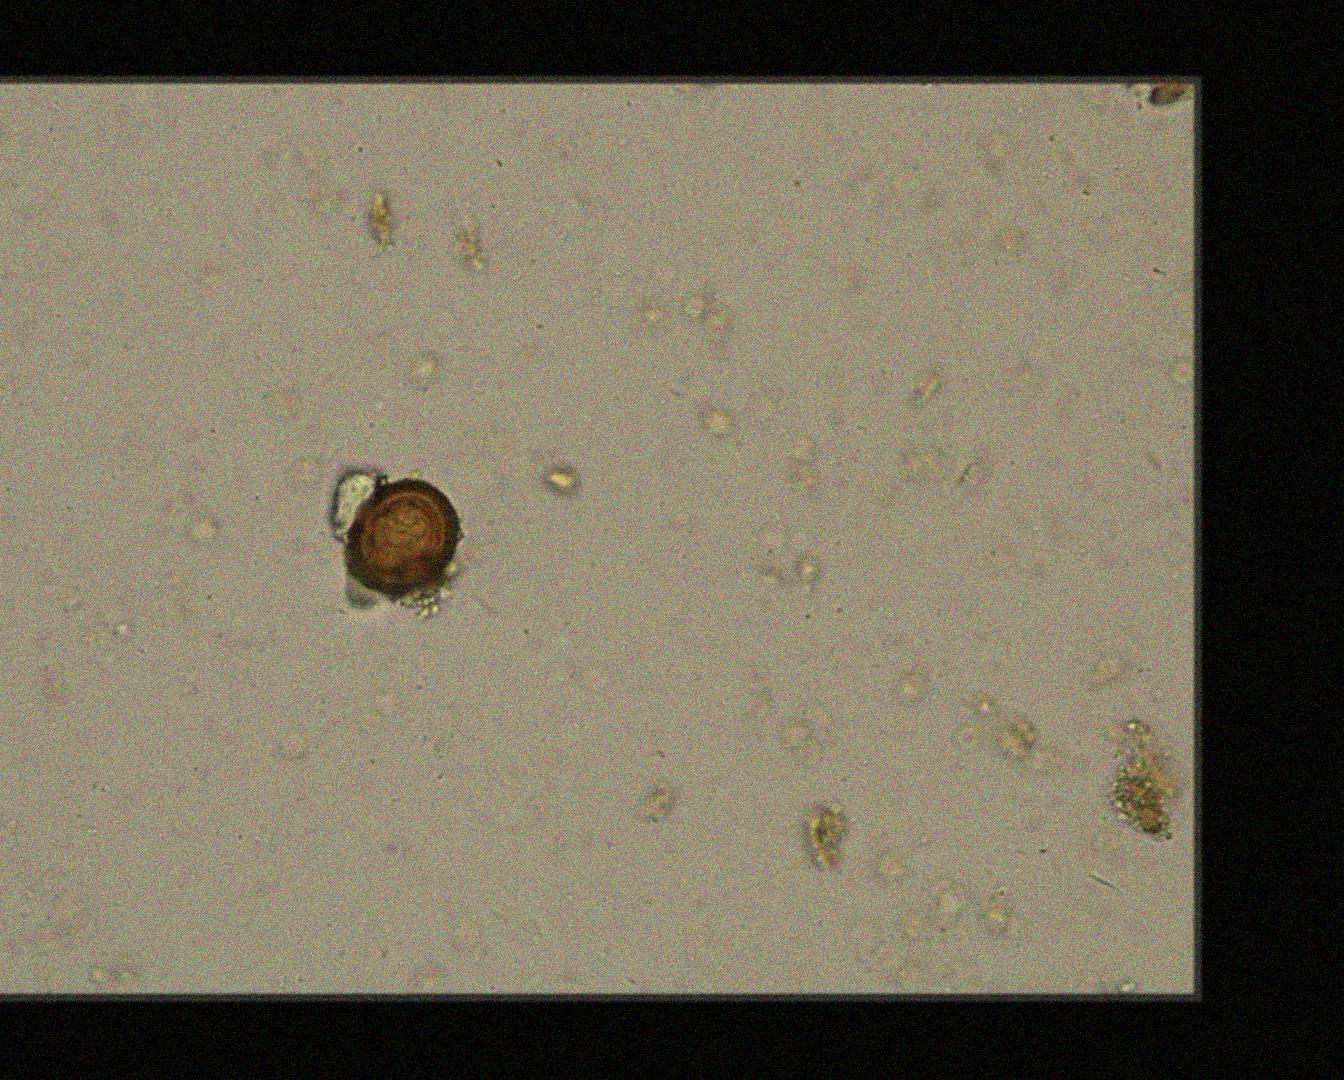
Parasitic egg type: Taenia spp. egg